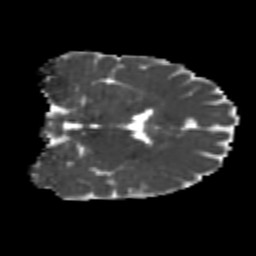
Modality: MD
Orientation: coronal
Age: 25
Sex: male
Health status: healthy
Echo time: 0.074 s